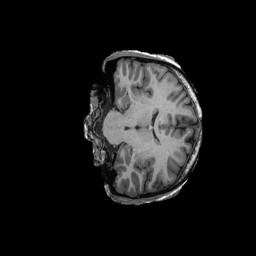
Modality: T1w
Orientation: coronal
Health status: ill
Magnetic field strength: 3 T